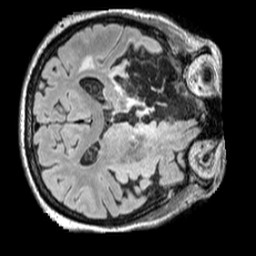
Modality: FLAIR
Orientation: axial
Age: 64
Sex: male
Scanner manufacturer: siemens
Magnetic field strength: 3 T
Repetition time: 5 s
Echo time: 0.387 s